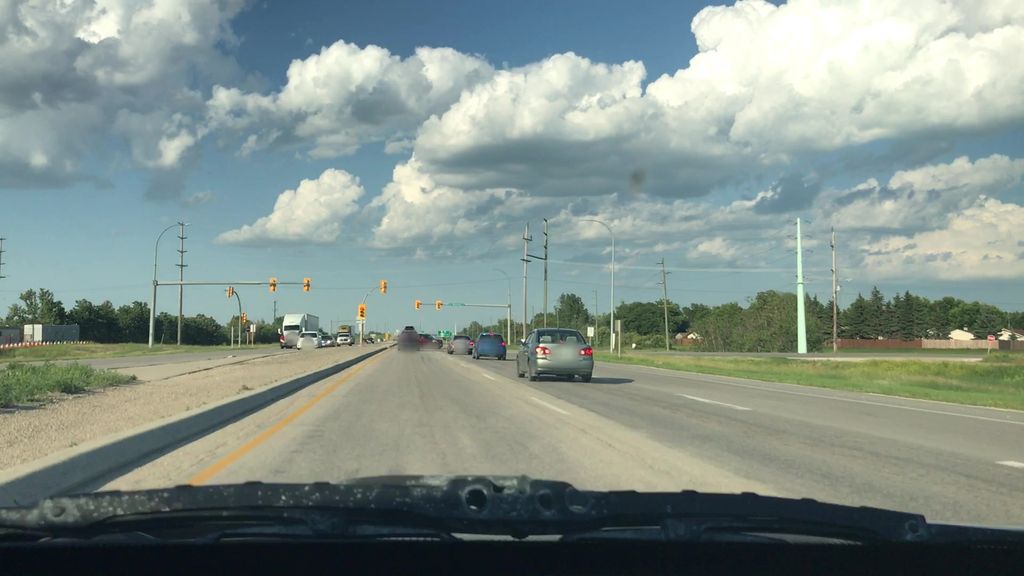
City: winnipeg